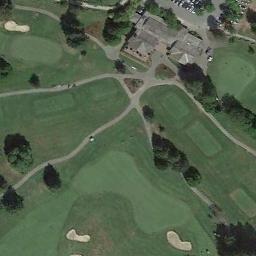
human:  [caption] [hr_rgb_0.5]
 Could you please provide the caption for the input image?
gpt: Many buildings are beside the golf course .

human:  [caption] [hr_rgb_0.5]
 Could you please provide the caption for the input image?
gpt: The picture shows a road with a nearly 180-degree turn .

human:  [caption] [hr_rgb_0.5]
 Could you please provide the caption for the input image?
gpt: The golf course has some putting greens, Fairways, Roads, Barrier trees and sandpits while some houses and a parking lot are also in the golf course .

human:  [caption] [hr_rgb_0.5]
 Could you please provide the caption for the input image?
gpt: There are a few bunkers and a few paths on a large green lawn on the golf course with many trees and several buildings .

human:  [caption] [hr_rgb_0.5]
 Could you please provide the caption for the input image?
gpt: There are three bunkers on the golf course with some gray buildings beside .